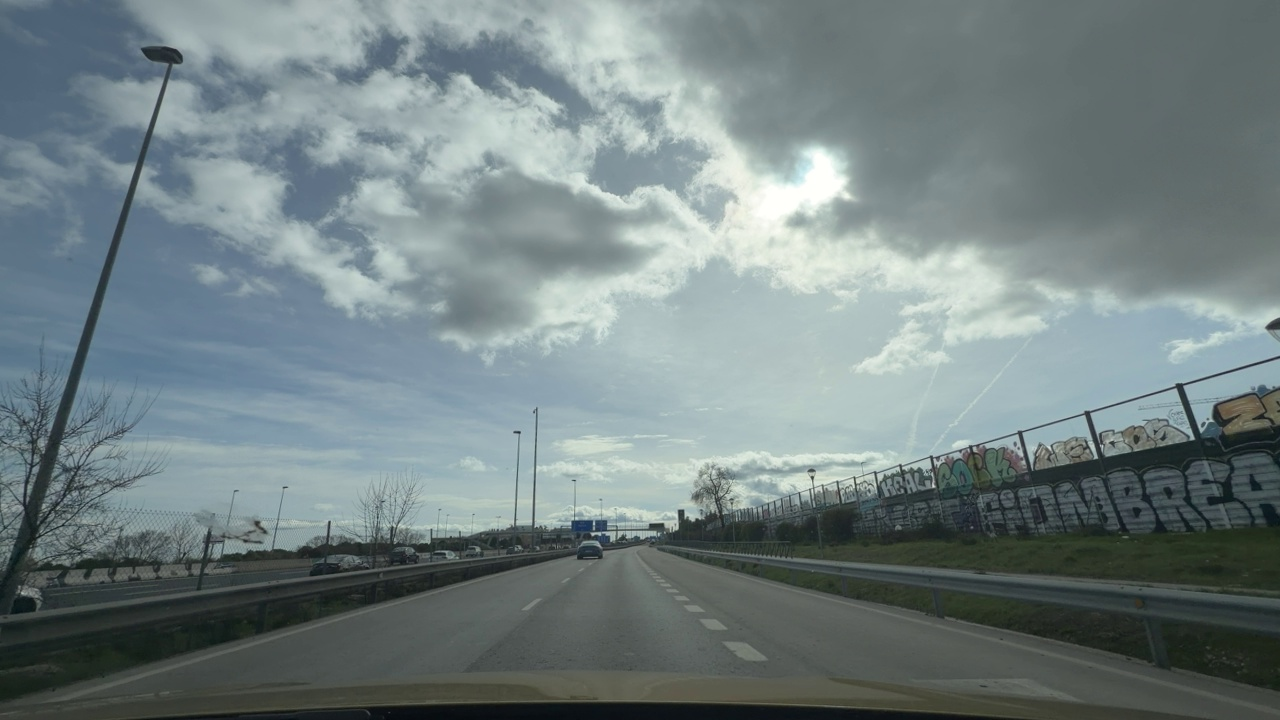
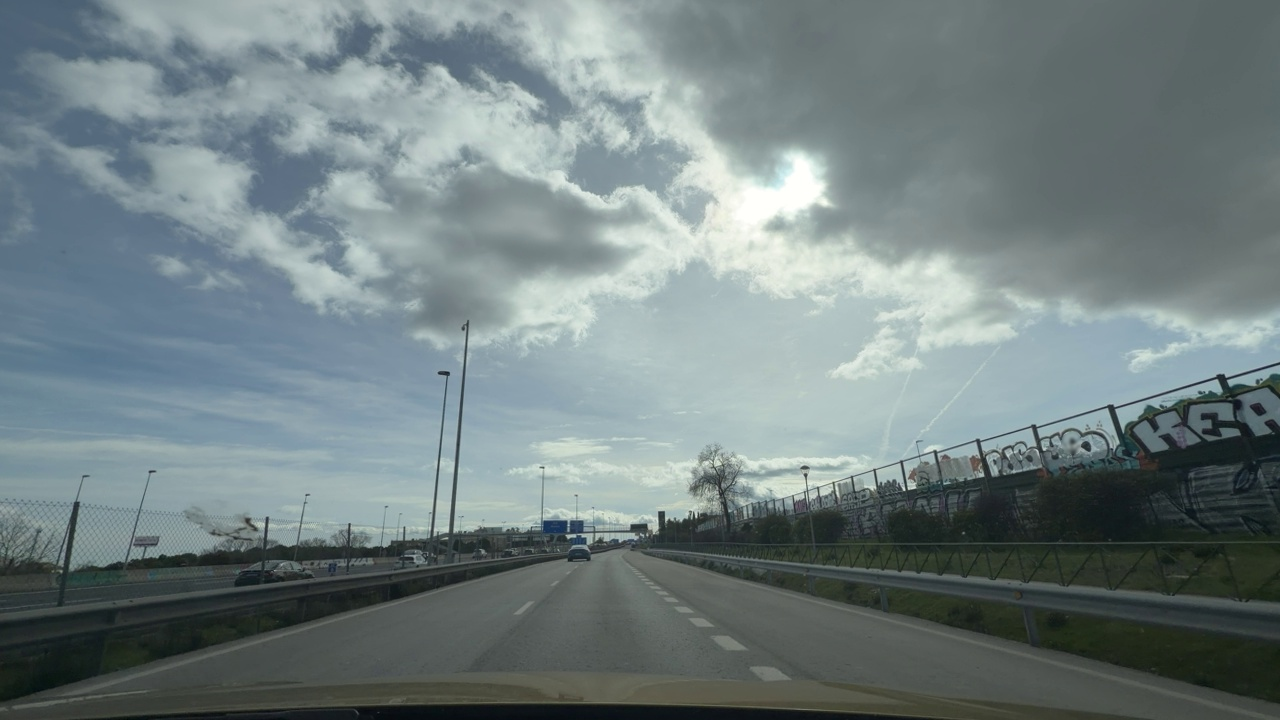
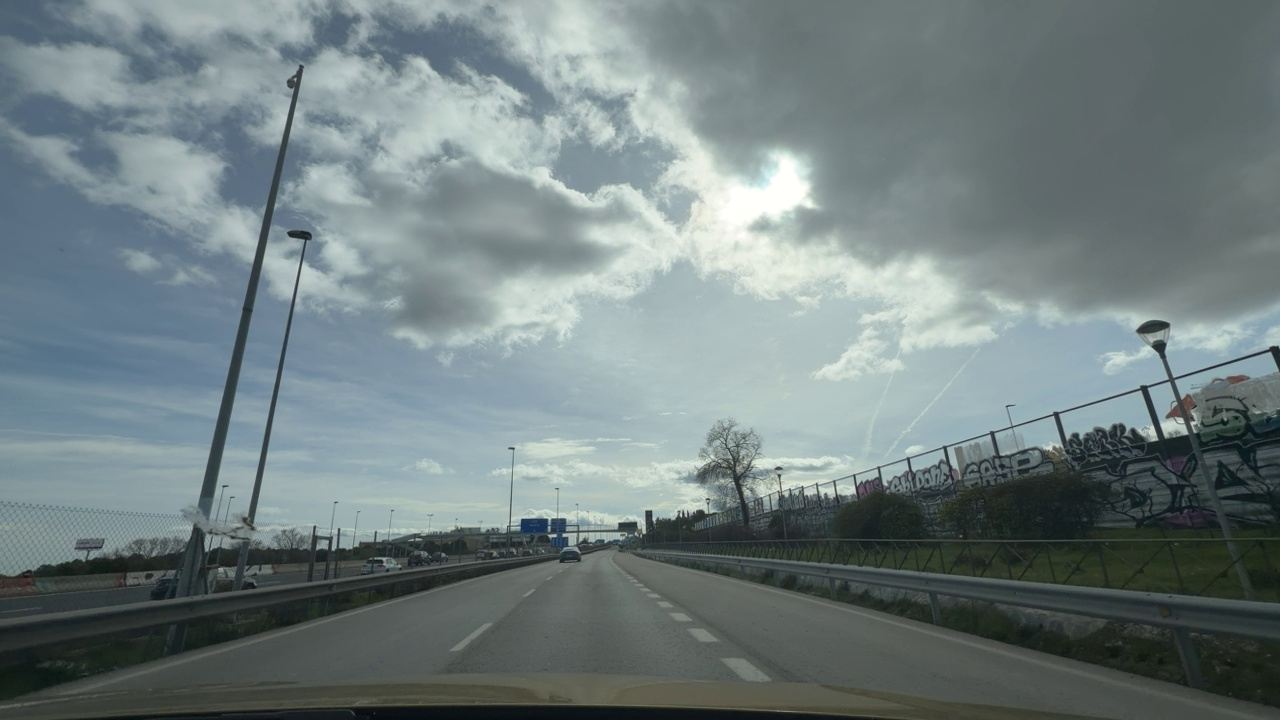
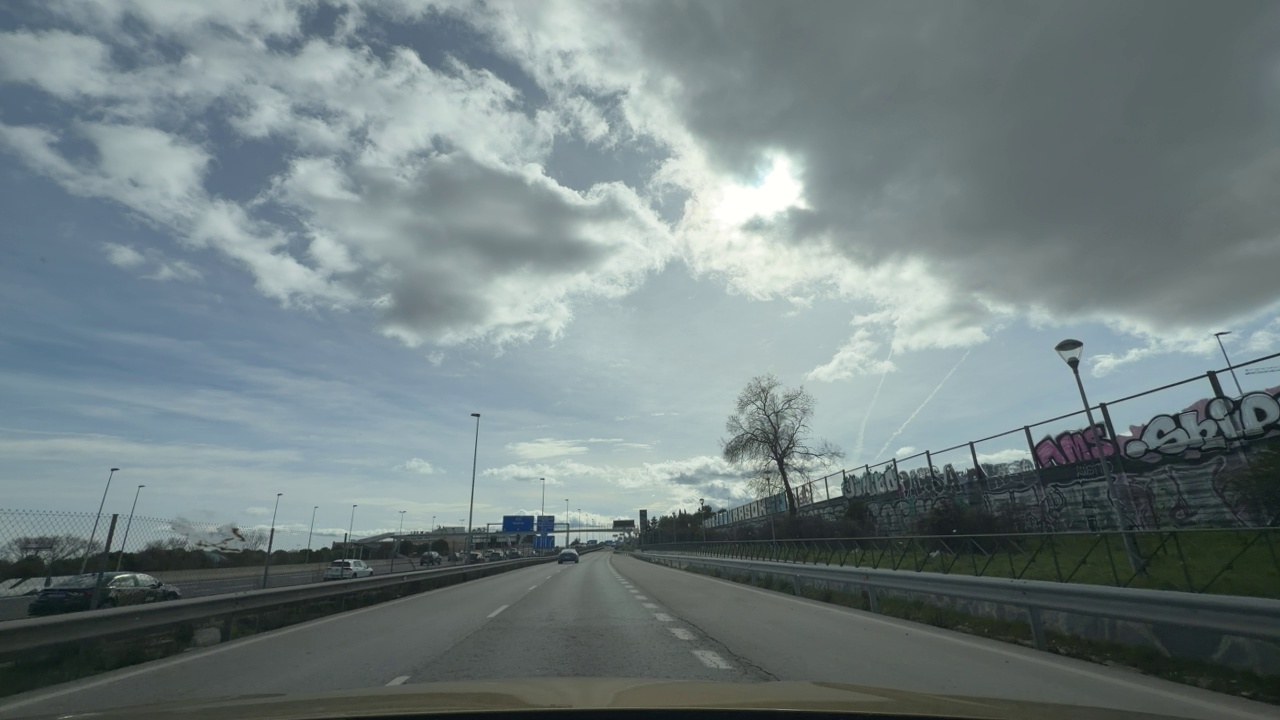
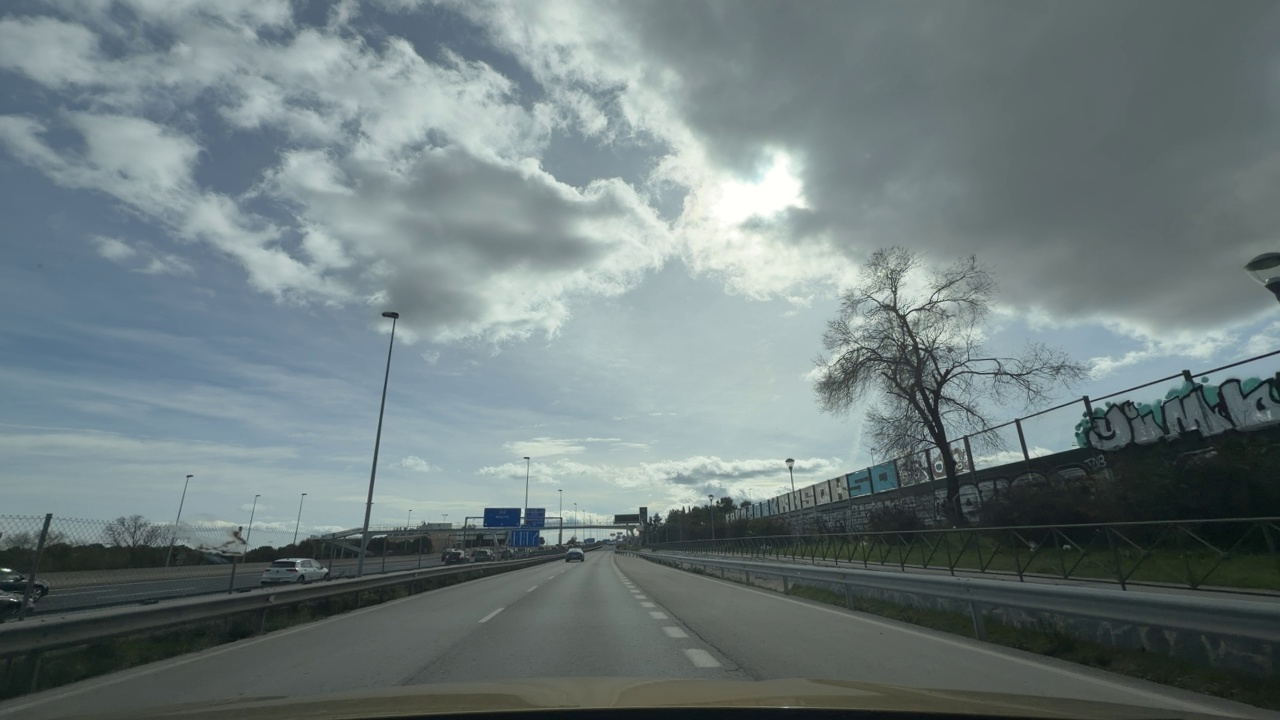
Situation: empty
Question: Is there a vehicle directly ahead in the ego lane with brake lights on?
Answer: No
Reasoning: There is a vehicle ahead but in the left lane of the highway

Situation: empty
Question: Is the distance between the ego vehicle and the vehicle ahead decreasing?
Answer: No
Reasoning: There are no vehicles ahead on ego lane

Situation: empty
Question: Is either the ego vehicle or the leading vehicle stationary?
Answer: No
Reasoning: Ego vehicle is moving forward and there are no vehicles ahead on ego lane

Situation: empty
Question: Is the ego vehicle decelerating due to dense traffic or congestion ahead?
Answer: No
Reasoning: Ego vehicle does not visibly decelerate